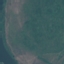
Label: Pasture